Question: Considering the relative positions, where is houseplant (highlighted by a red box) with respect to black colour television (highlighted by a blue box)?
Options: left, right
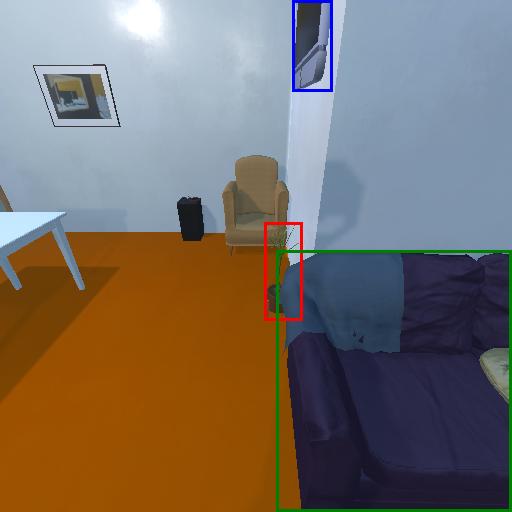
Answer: left